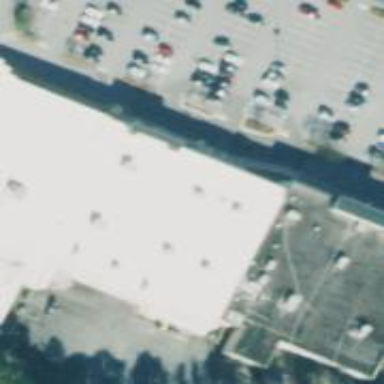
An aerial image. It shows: Part of building is shown in the image.